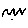
Label: zigzag